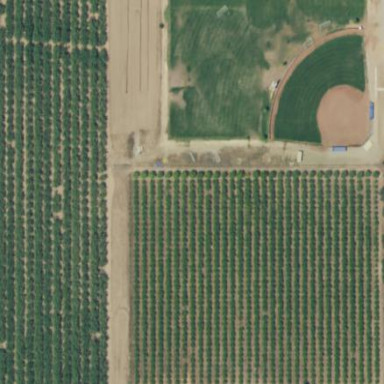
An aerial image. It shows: Orchard.